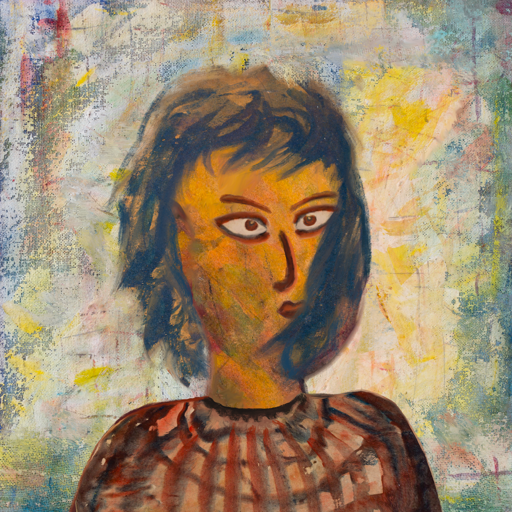
Background: Irani, Head And Neck Side: Gypsy_Mother, Face Side: Roy_Bahadur, Bust: Orphan, Hair Side: In_The_Sun, Head Accessory: Blank, Second Necklace: Blank, Necklace: Blank, Baby: Blank